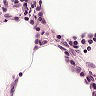
Metastatic tissue present: no